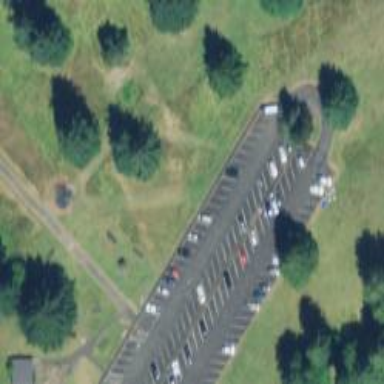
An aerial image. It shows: Disc golf pitch for leisure sports on the land.